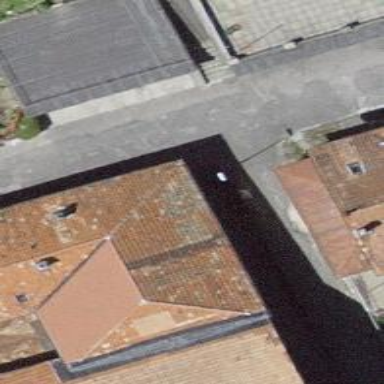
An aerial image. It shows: Barn with flat roof.